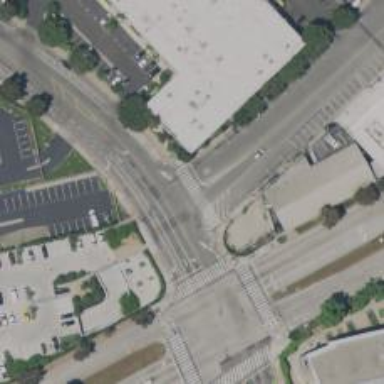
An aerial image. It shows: Marked footway crossing with zebra markings.